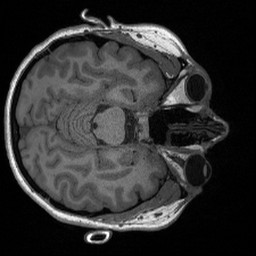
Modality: T1w
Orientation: axial
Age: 30
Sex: female